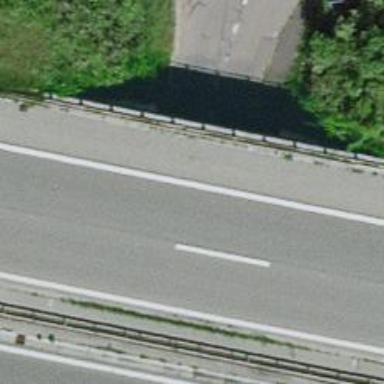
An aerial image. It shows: Unclassified road passing through tunnel.